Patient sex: M
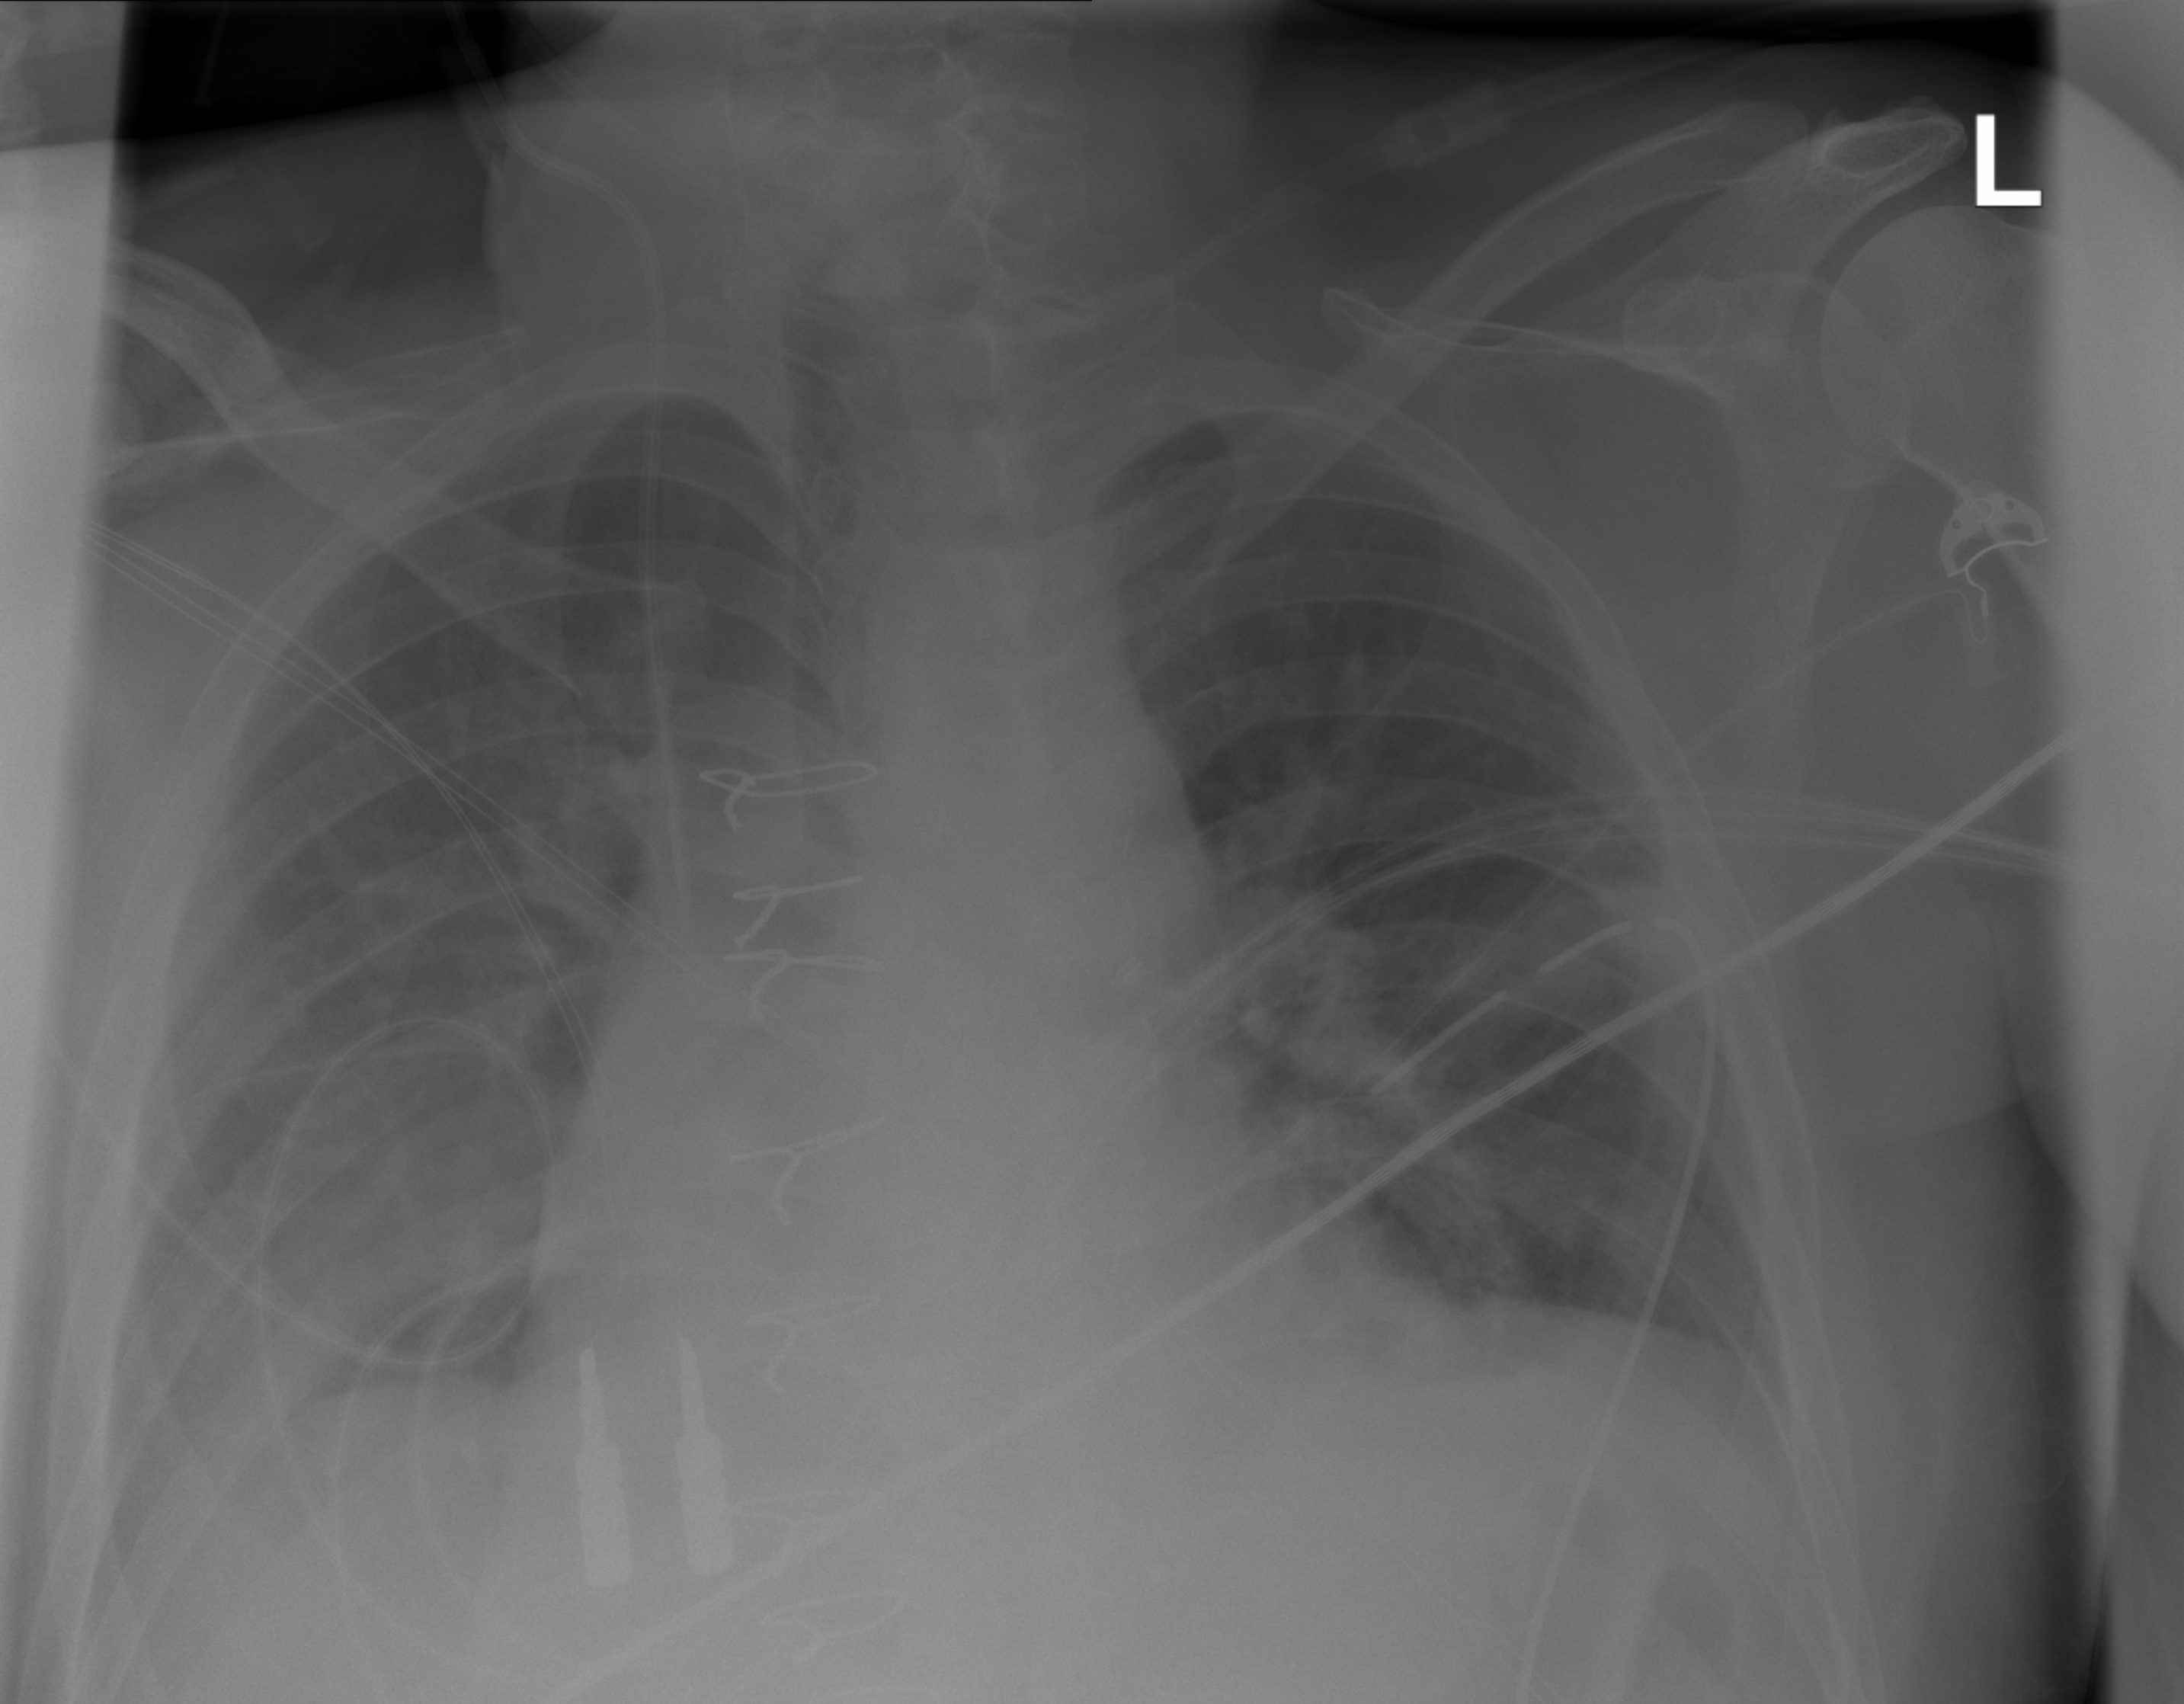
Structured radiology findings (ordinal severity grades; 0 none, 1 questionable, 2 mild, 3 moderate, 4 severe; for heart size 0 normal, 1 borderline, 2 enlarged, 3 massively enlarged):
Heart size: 1
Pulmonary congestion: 0
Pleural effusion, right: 2
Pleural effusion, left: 2
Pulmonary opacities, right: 0
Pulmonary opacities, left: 0
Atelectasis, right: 0
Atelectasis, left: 0